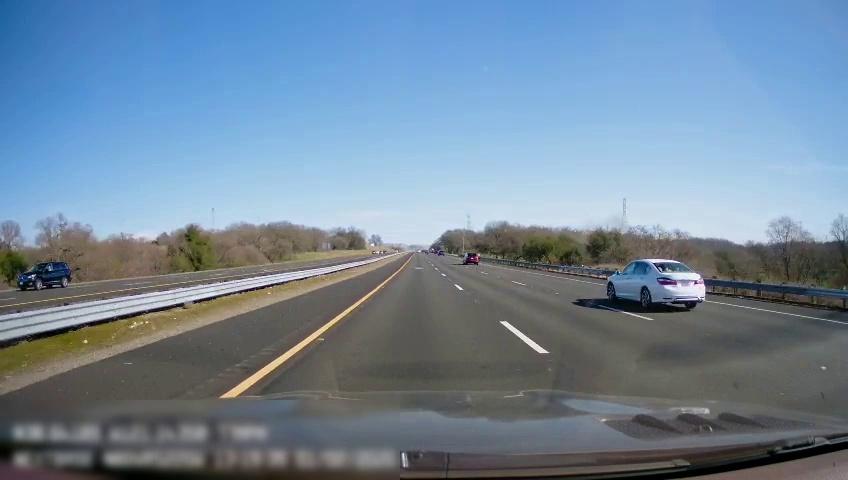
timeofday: Day
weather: Sunny
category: Drivable Space
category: Drivable Space
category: Vehicles | SUV
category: Vehicles | Car
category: Vehicles | Car
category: Lanes | Opposite Lane
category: Lanes | Opposite Lane
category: Lanes | Current Lane
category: Lanes | Current Lane
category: Lanes | Alternate Lane
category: Lanes | Alternate Lane